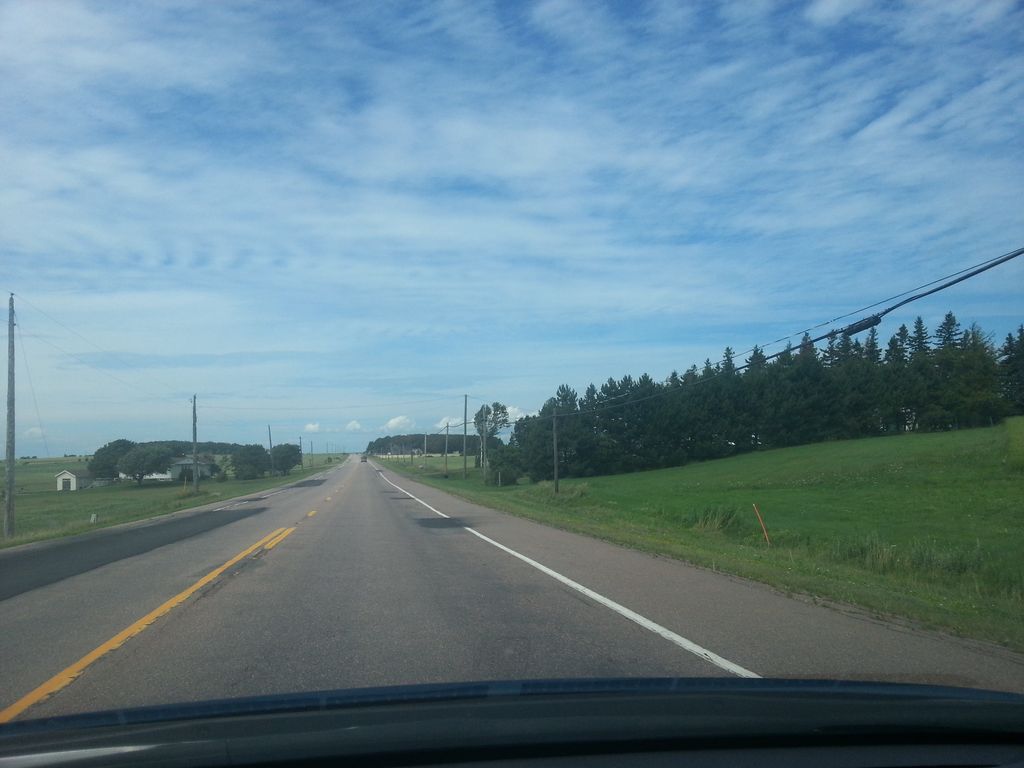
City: charlottetown